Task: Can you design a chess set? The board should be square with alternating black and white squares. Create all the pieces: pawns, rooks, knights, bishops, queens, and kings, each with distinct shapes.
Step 331:
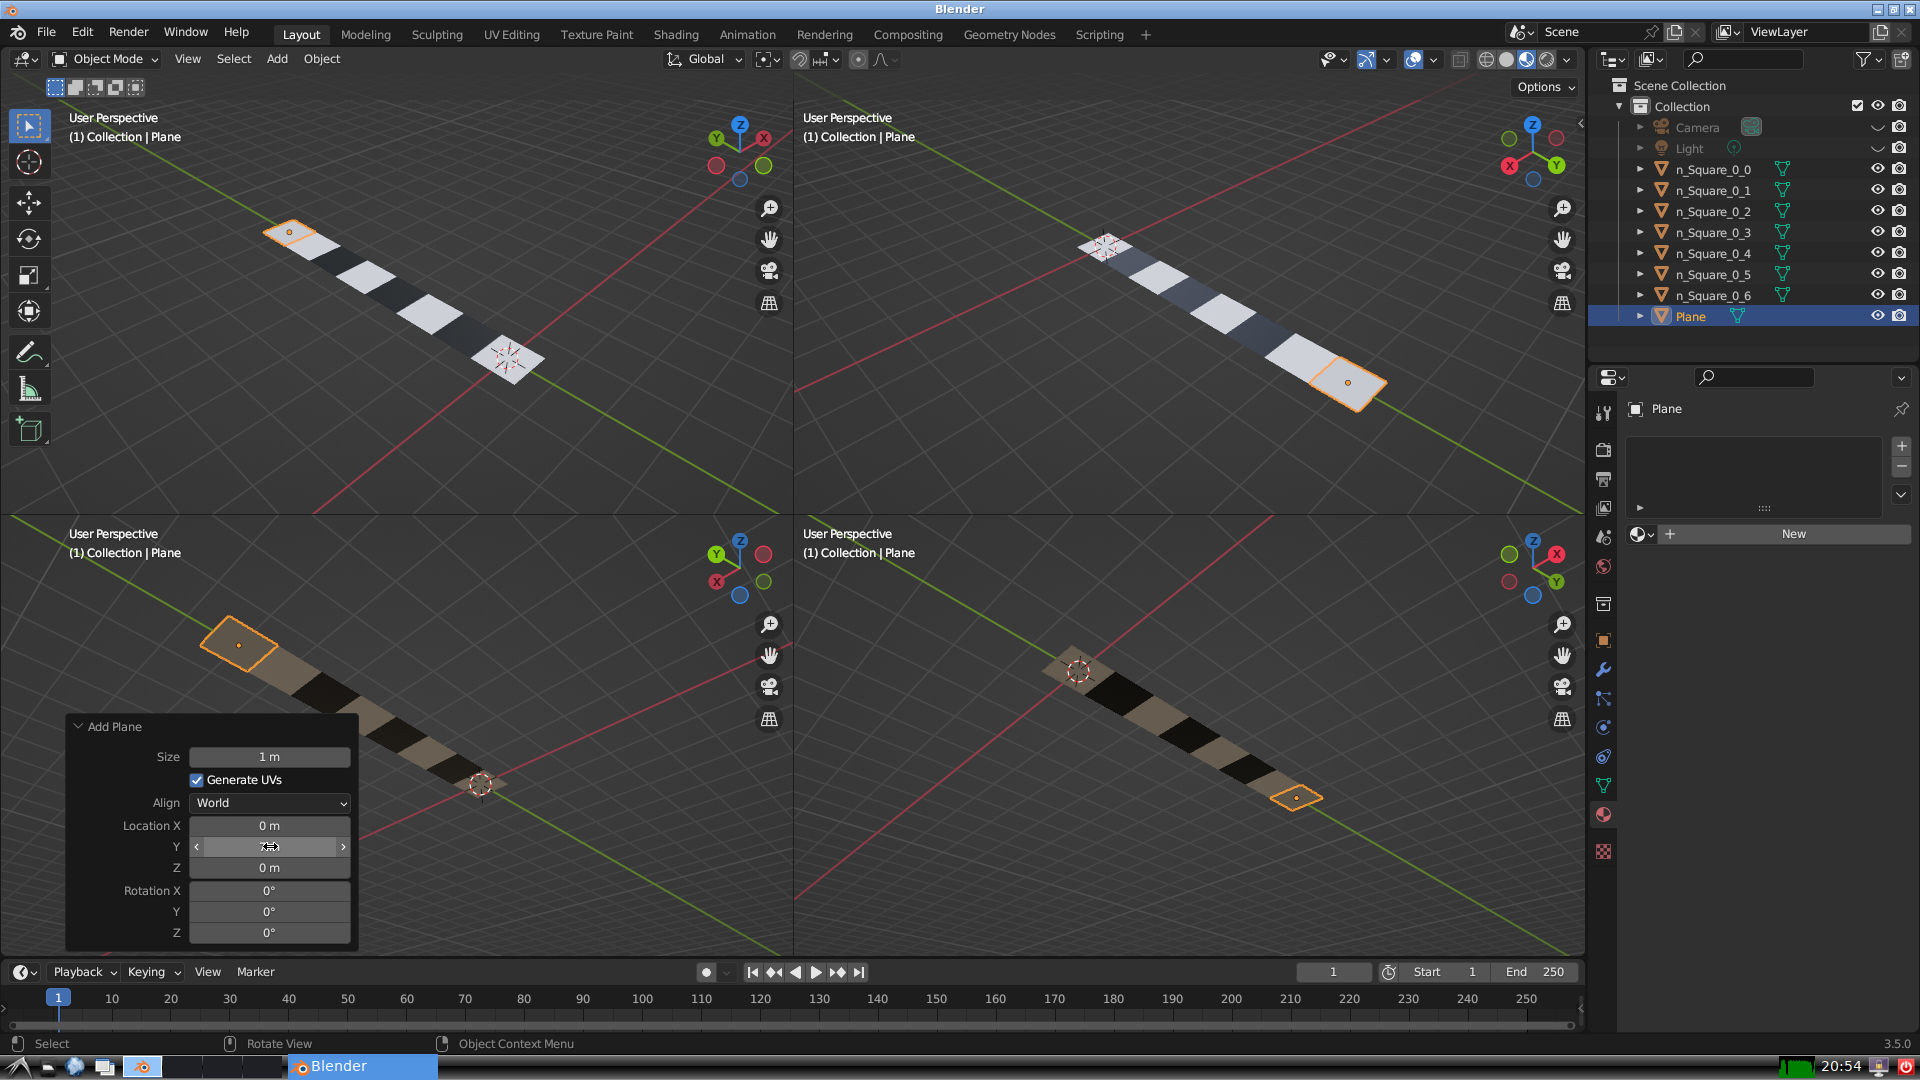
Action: {"mouse_move": [270, 867]}